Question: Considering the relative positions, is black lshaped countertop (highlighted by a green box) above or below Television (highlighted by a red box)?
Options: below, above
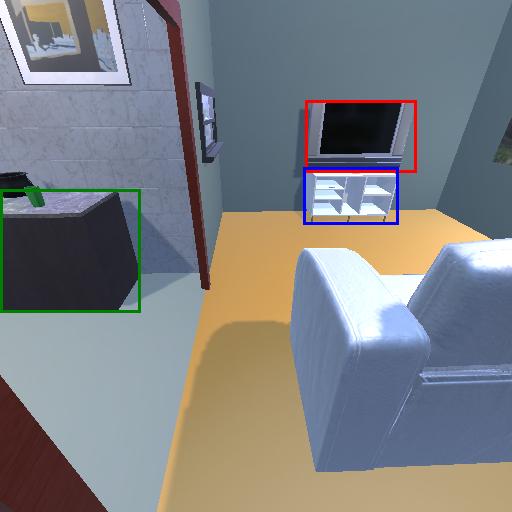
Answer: below